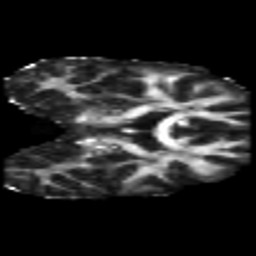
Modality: FA
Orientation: coronal
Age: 22
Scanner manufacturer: philips
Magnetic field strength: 3 T
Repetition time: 8.6 s
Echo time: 0.127 s